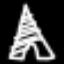
Label: The Eiffel Tower